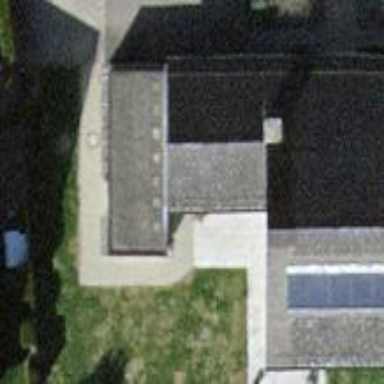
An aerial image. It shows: Gabled house with grey roof made of roof tiles. The building itself is white in color.